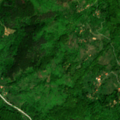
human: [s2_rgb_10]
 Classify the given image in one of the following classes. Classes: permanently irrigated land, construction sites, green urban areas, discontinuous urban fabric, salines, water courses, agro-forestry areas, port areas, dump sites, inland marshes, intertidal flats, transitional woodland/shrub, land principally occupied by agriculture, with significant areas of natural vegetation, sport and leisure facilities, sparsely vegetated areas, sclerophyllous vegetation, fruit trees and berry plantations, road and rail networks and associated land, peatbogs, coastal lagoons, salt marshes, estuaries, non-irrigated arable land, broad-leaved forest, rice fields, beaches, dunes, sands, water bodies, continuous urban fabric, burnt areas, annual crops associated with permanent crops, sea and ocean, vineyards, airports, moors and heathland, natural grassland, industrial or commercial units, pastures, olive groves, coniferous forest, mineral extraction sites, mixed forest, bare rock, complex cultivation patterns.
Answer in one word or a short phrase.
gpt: broad-leaved forest, transitional woodland/shrub